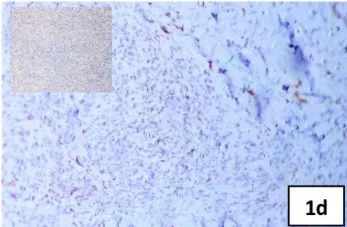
Plump spindle cells with a vesicular nucleus, H&E x400, d.
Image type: pathology (h&e)